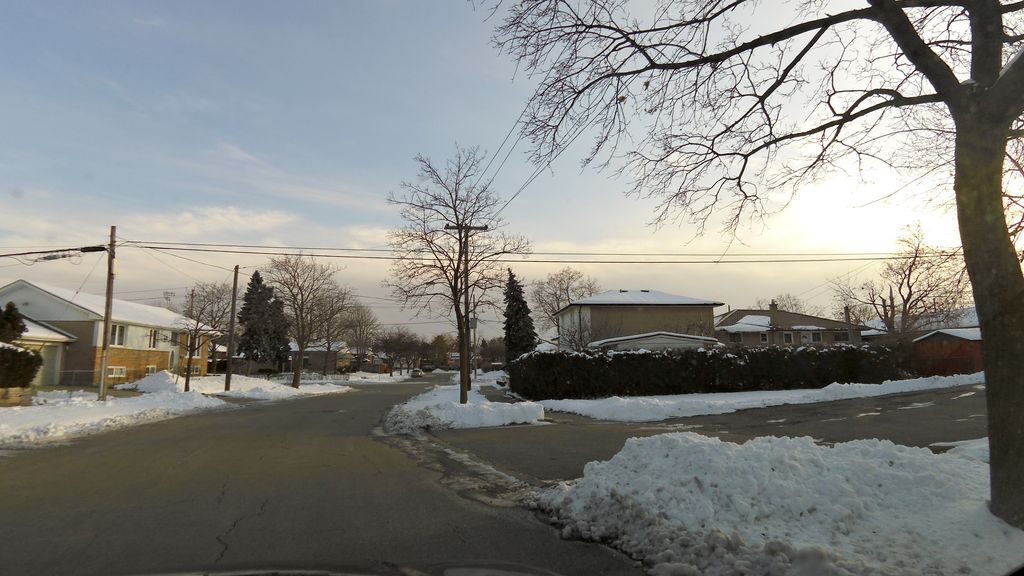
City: toronto